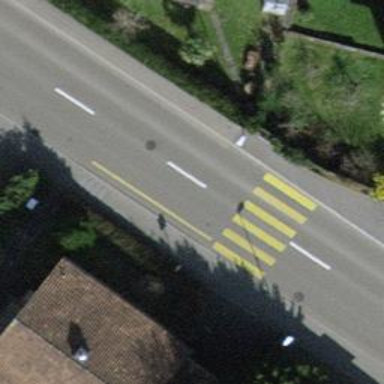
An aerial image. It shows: Uncontrolled crossing on the road.